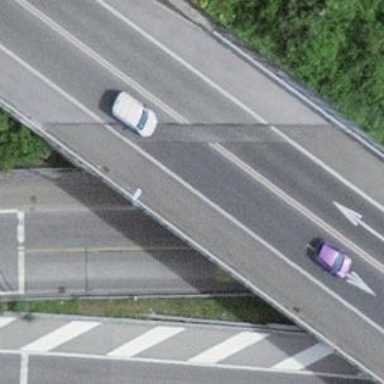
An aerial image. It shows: Asphalt road designated as trunk highway.